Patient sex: M
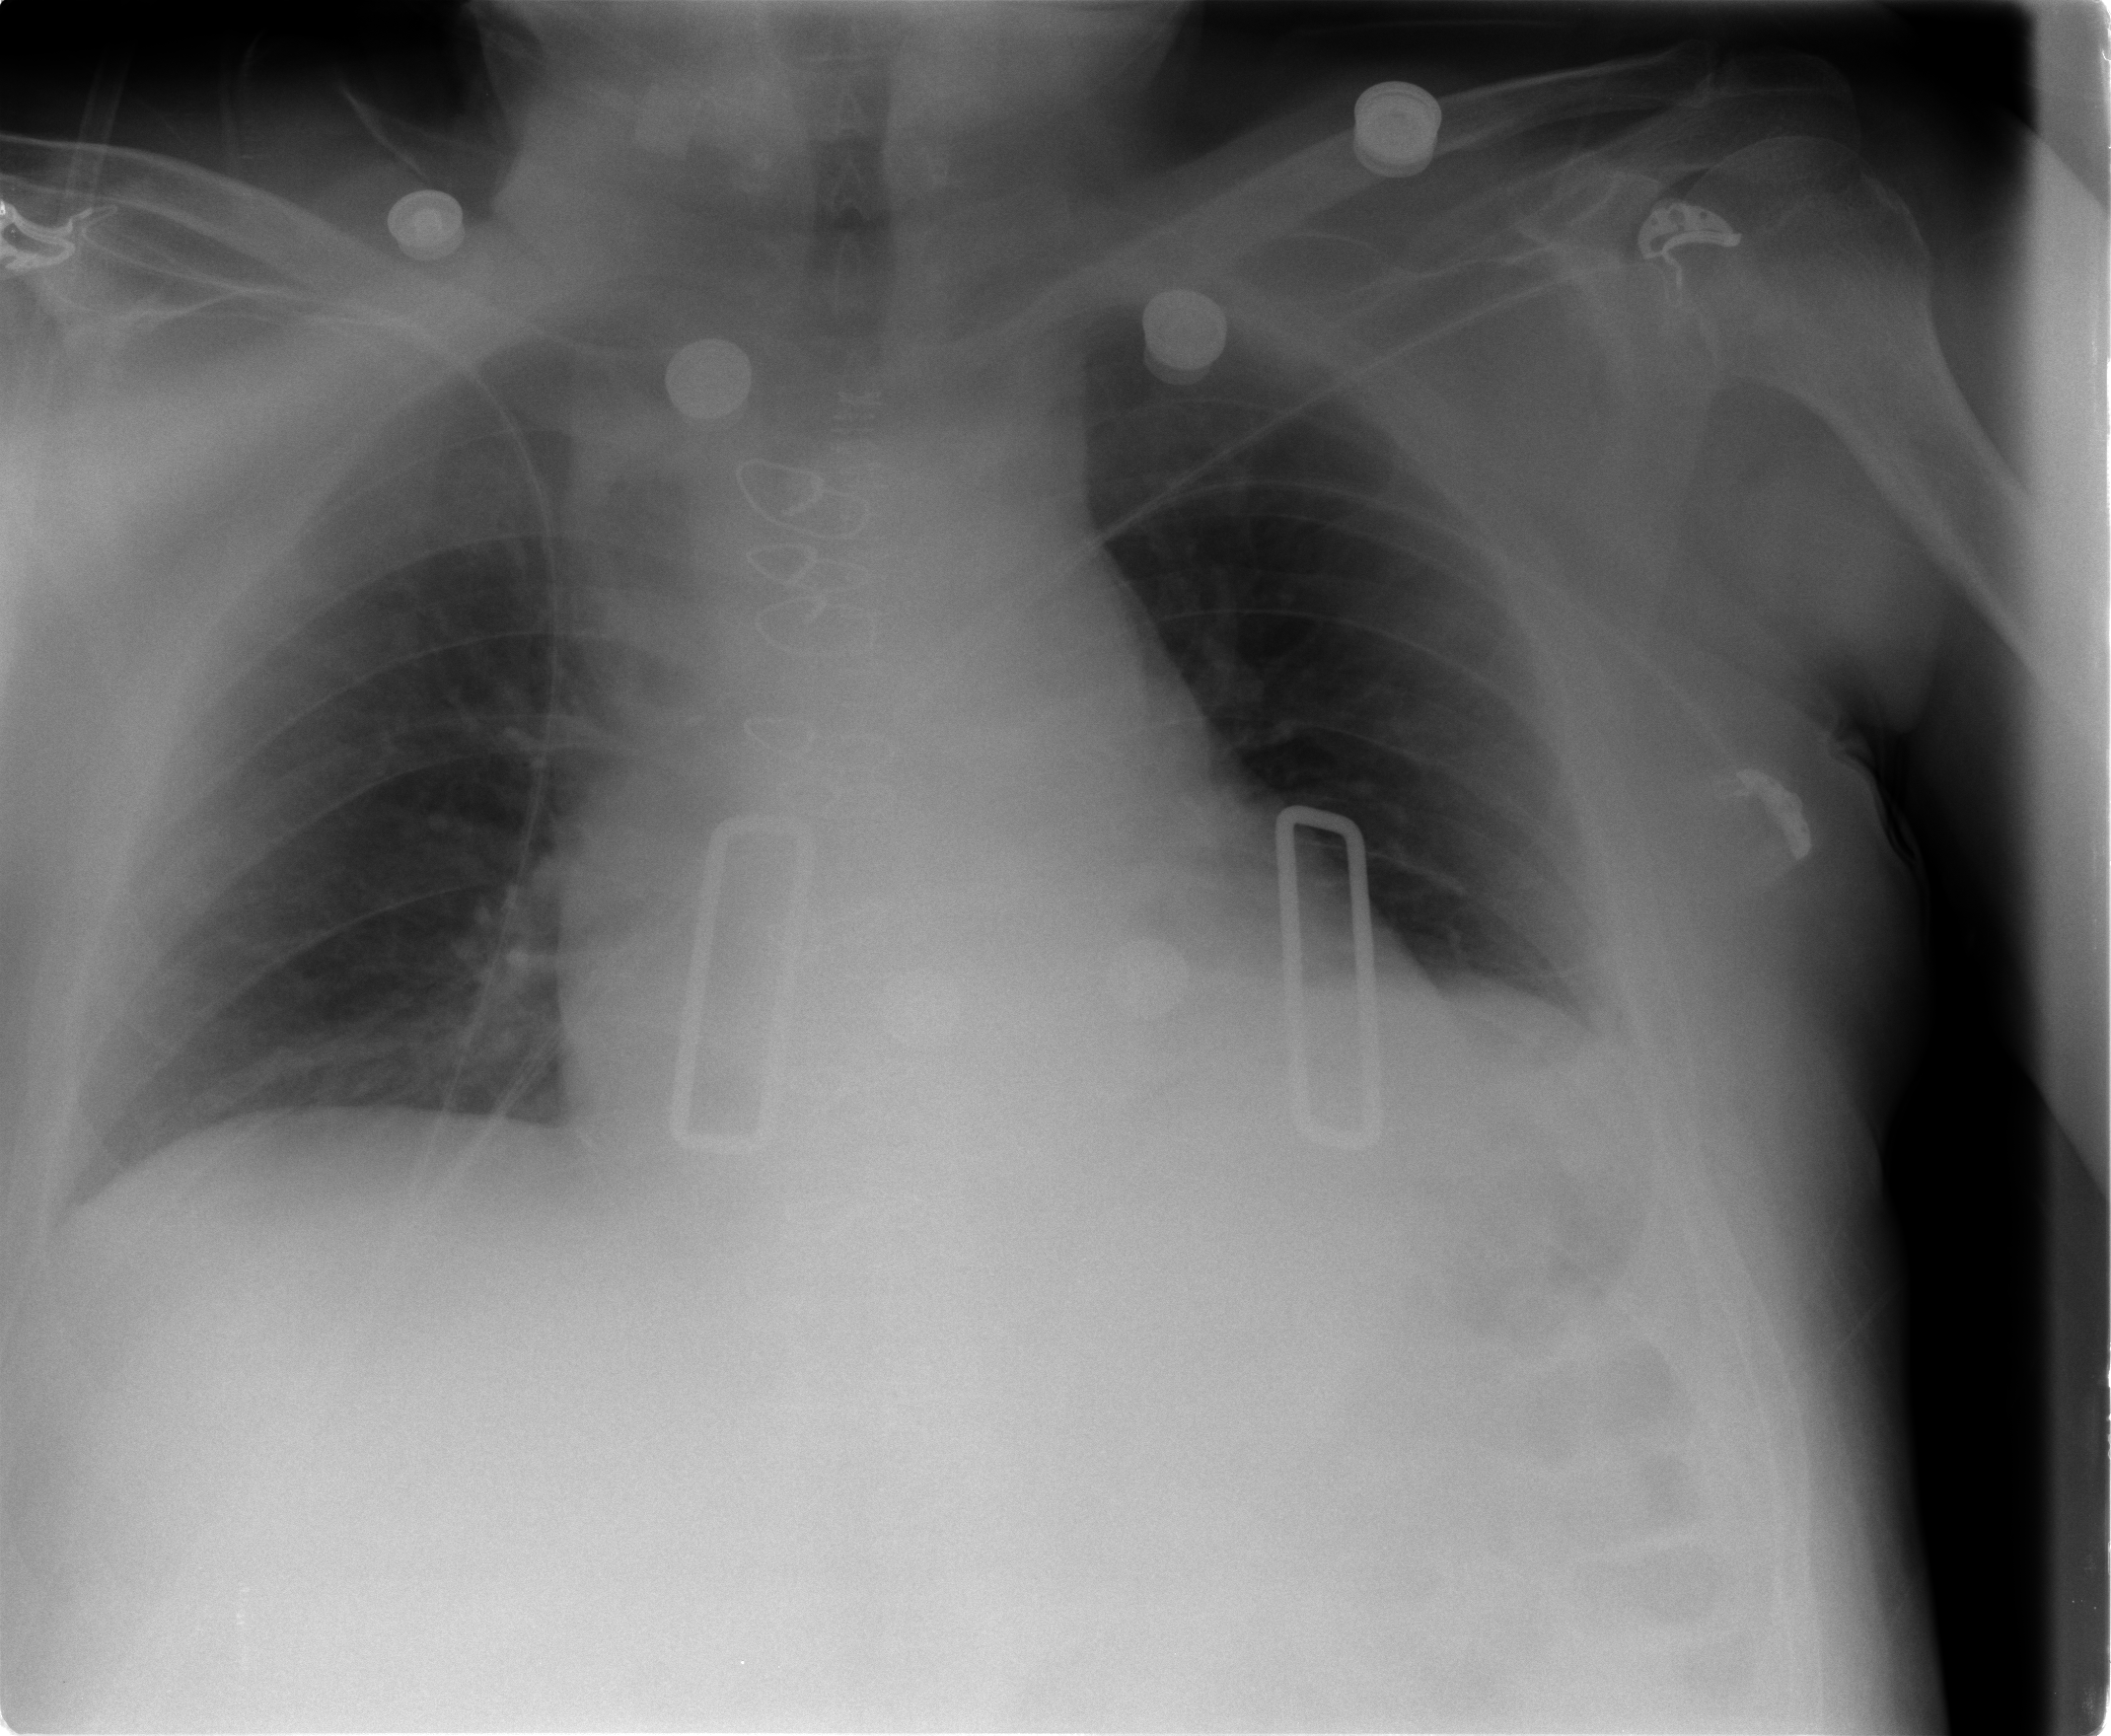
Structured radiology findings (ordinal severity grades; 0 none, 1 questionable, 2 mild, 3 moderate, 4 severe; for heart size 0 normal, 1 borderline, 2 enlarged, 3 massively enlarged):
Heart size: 2
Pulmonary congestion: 2
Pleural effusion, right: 0
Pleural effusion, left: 1
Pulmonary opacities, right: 0
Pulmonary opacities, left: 0
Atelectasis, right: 0
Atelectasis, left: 2